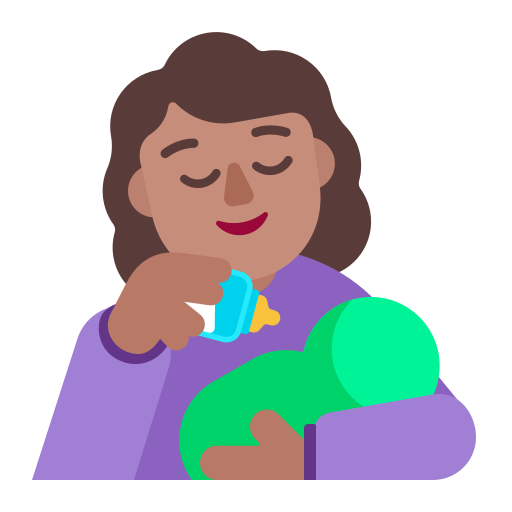
woman feeding baby flat